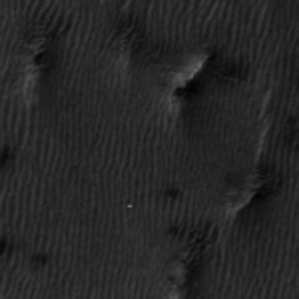
Label: frost